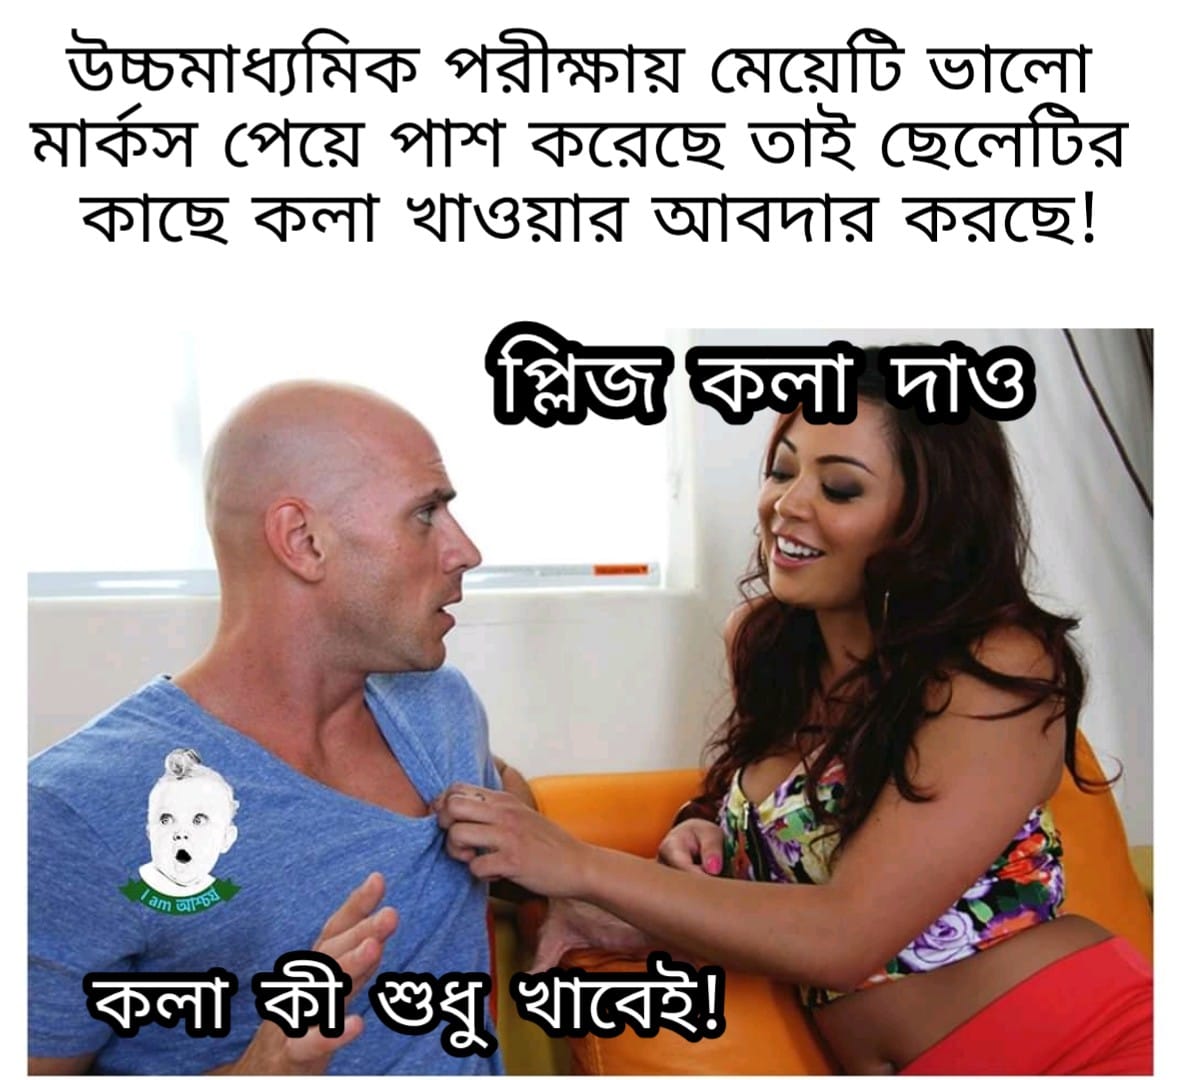
Caption: উচ্চমাধ্যমিক পরীক্ষায় মেয়েটি ভালো মার্কস পেয়ে পাশ করেছে তাই ছেলেটির কাছে কলা খাওয়ার আবদার করছে !     প্লিজ কলা দাও    কলা কী শুধু খাবেই !
Label: hate